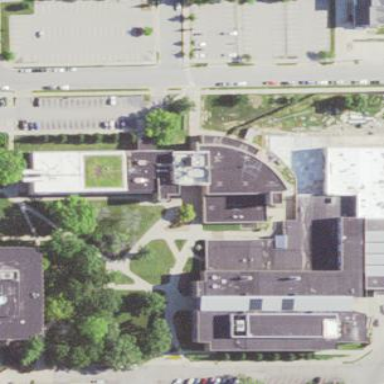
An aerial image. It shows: University building.